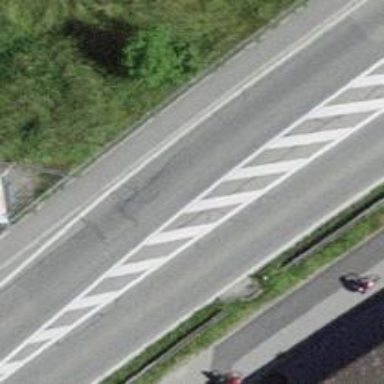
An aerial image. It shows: Asphalt road with primary designation. There is sidewalk on the left side.